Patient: sex F, age 68
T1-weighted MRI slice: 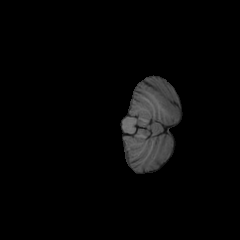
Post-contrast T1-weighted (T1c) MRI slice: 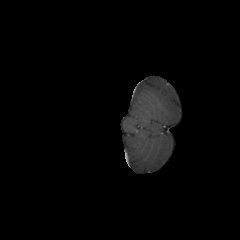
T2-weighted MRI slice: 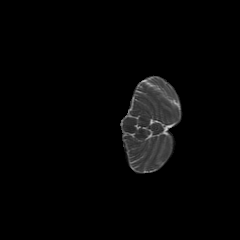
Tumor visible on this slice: no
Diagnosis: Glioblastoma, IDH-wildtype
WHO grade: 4